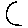
Label: moon